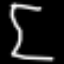
Label: hourglass